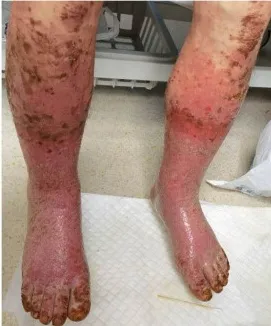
Skin appearance of the patient. (a) Both calves and dorsum of both feet were edemata, large infiltrative erythema, covered with white scales, flaky erosions on both feet, and large areas of maceration on both feet.
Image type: medical_photograph (skin_photograph)